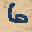
Label: 6